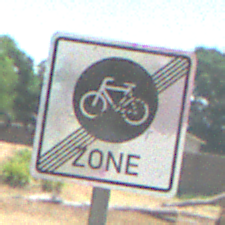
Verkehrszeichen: EndeFahrradzone
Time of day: Midday
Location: Outdoor (Nature)
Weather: Clear
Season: NotSpecified
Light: Natural